Question: I'm having problems using a variable as the selector for a paragraph on which I want to take action.
Specifically I have several title elements and the same number of paragraphs. The desired result is that if I click on Title1 then I take an action on paragraph1. I made a simple case for development purposes whereby if I click on a title then the text of the corresponding paragraph changes color.
If I hard code the solution it works but passing in a variable as the selector fails.
The jQuery is as follows:
'''
jQuery(document).ready(function($){
$(this).click(function(){
var target=(event.target.id);// Get the id of the title on which we clicked. We will extract the number from this and use it to create a new id for the section we want to open.
alert(target);// checking that we are getting the right value.
var openaddress=target.replace(/click/gi, "section");//create the new id for the section we want to open.
alert('"#'+openaddress+'"');//Confirm that the correct ID has been created
$('"#'+openaddress+'"').css( "color", "green" );//get the id of the click element and set it as a variable.
//$("#section1").css( "color", "green" );//Test to confirm that hard coded selector functions correctly.
return false;// Suppress the action on the anchor link.
});
});
'''
The alert returns the following variable

which appears to be correct and matches the hard coded version.
I've omitted the html since it works in the hard coded version I assume there is no problem on that side.
I'd appreciate any guidance on what I'm doing wrong and how to correct it.
Thanks
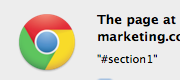
Answer: You're thinking too complicated. It's actually just '$('#'+openaddress)'.